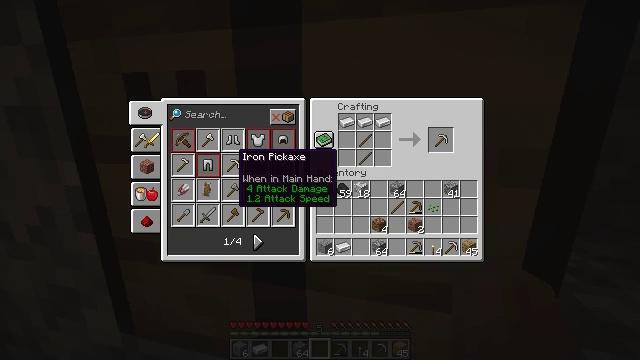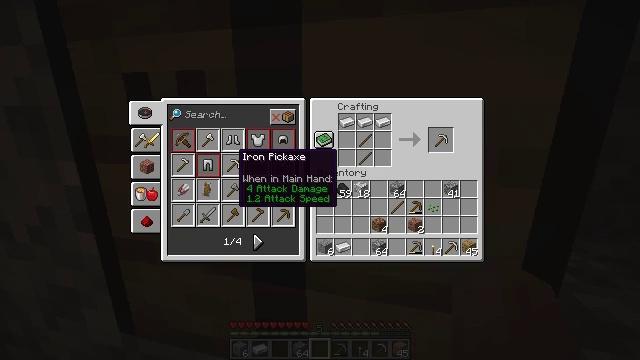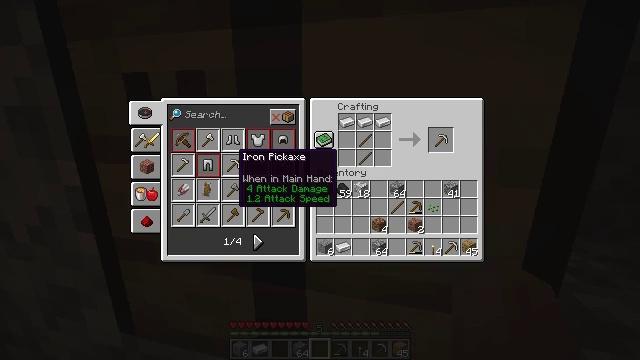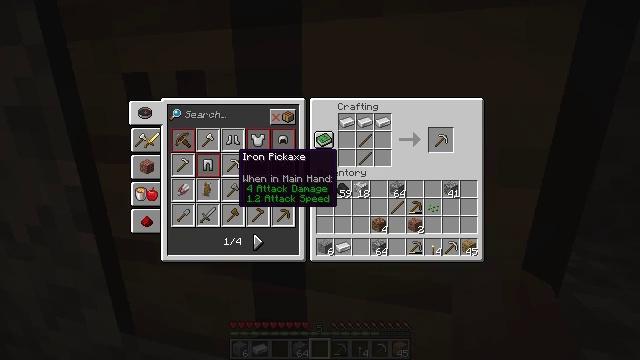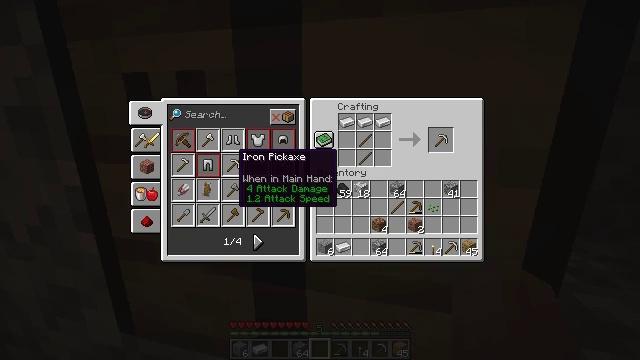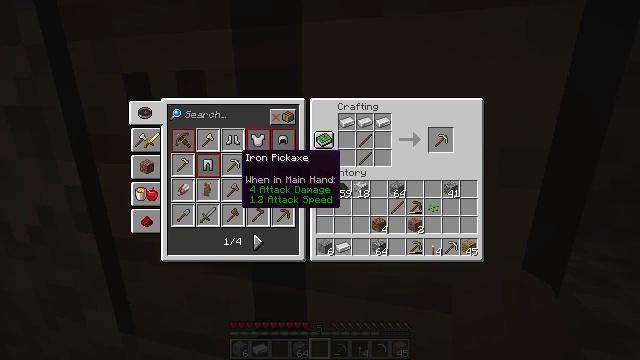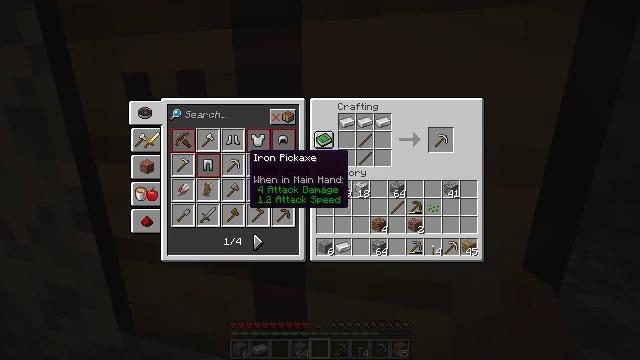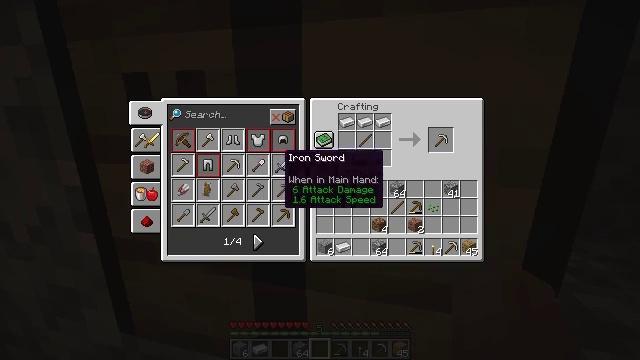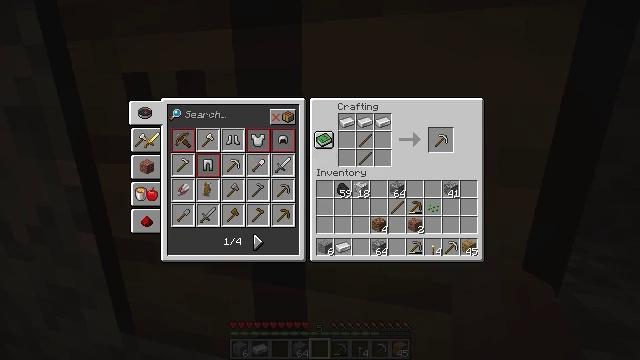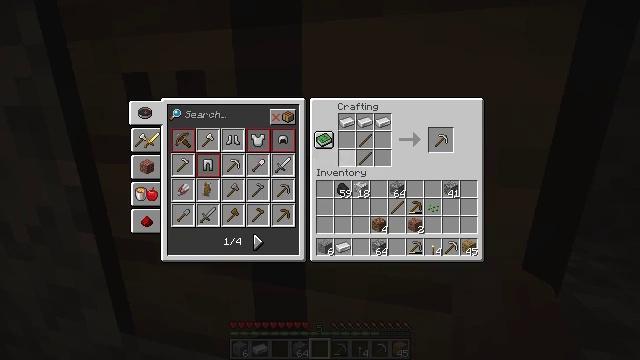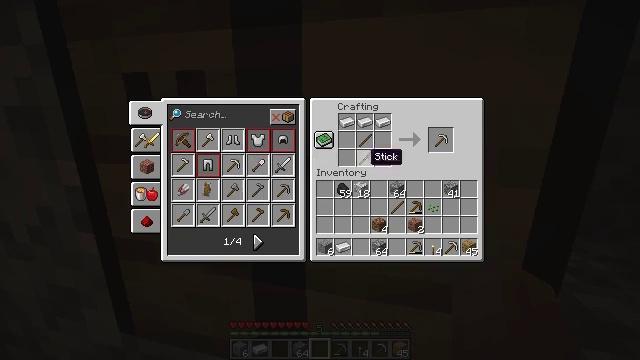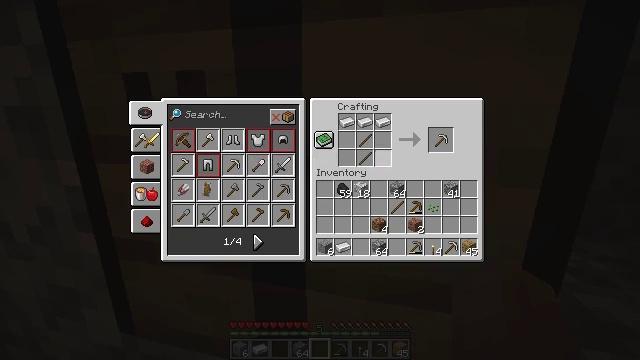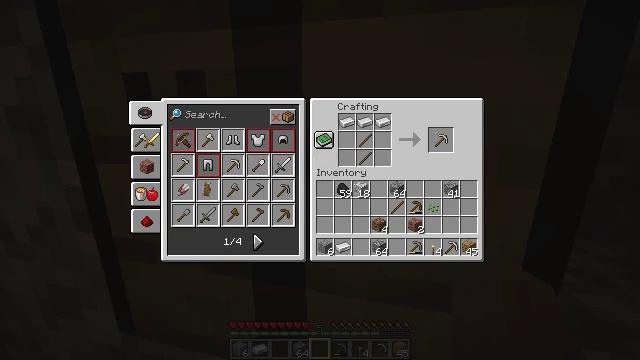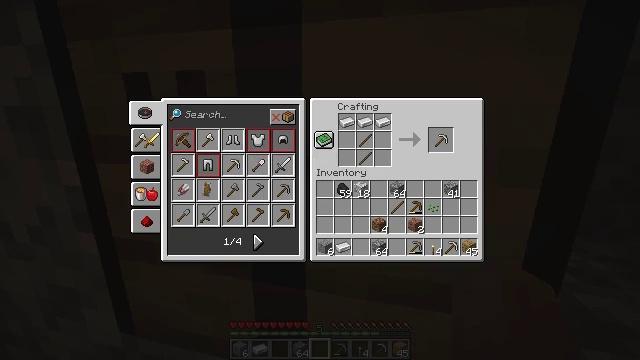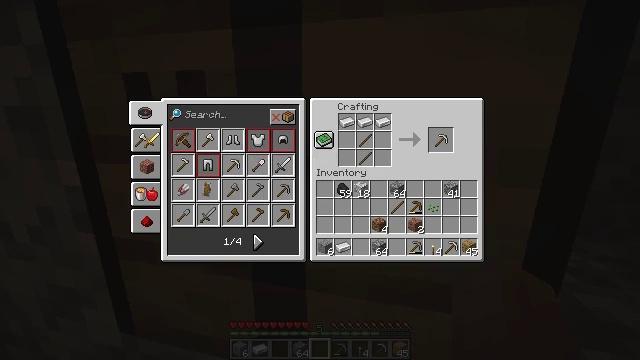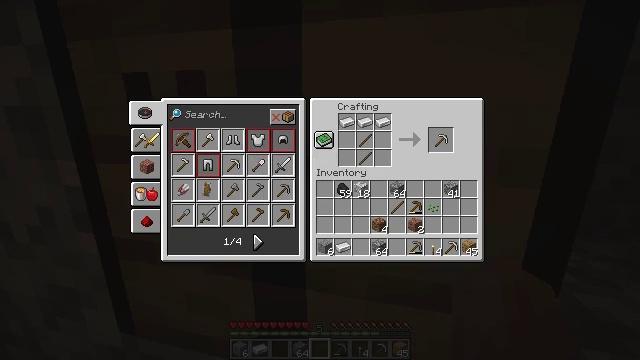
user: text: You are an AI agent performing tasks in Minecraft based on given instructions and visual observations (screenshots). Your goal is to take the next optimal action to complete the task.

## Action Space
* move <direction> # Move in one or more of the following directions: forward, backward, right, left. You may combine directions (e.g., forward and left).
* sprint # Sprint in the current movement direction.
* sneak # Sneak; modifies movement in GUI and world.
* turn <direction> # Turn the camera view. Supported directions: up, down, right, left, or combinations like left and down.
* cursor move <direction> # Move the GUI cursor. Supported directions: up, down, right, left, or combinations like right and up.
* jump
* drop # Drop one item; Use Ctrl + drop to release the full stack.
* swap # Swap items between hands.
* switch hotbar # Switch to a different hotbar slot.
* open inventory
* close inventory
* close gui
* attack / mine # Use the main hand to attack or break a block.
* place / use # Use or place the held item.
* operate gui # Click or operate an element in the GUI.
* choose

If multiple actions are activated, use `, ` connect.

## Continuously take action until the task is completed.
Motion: motion action
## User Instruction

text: Combine sticks and iron ingots in the crafting table to craft an iron pickaxe.
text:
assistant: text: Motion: no_op
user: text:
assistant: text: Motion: no_op
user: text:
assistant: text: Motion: no_op
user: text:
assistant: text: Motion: no_op
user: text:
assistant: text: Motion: no_op
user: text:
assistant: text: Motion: cursor move right
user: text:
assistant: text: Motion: cursor move right
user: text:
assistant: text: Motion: cursor move right
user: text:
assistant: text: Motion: cursor move right
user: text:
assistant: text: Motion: cursor move right
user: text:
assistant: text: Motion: cursor move right
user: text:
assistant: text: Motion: cursor move right
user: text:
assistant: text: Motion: sneak
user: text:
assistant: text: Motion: sneak
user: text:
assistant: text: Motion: sneak
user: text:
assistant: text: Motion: sneak, cursor move right and up, operate gui
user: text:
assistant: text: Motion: sneak, operate gui
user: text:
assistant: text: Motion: sneak, operate gui
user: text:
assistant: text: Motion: sneak, operate gui
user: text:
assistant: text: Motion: sneak, operate gui
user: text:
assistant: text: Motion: sneak